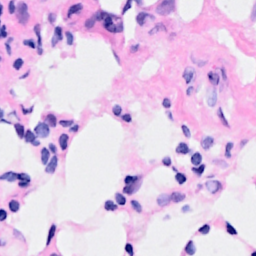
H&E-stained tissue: Breast